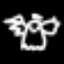
Label: angel